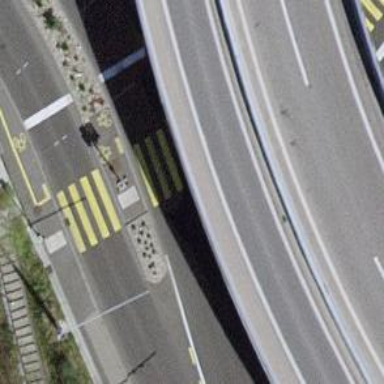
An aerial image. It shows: Road crossing with traffic signals.